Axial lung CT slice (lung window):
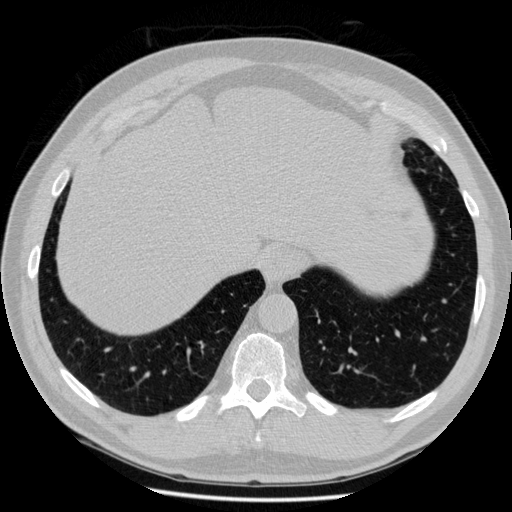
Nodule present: no